Question: I need to create a 'horizontal layout' as follows :
I can set the total width of the layout of C using 'android:layout_width="match_parent"' but I'm completely stumped at setting the rest of the layouts. Any help is highly appreciated.
The whole app is set to run on a horizontal layout only, if that helps in decide what method to set the layouts.
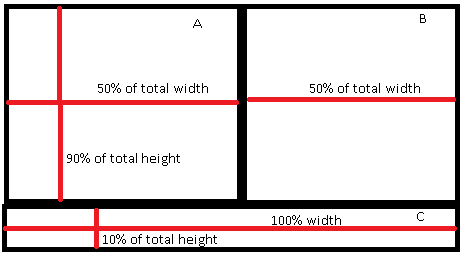
Answer: '''
<LinearLayout xmlns:android="http://schemas.android.com/apk/res/android"
xmlns:tools="http://schemas.android.com/tools"
android:layout_width="fill_parent"
android:layout_height="fill_parent"
android:orientation="vertical"
android:weightSum="100" >
<LinearLayout
android:layout_width="fill_parent"
android:layout_height="0dp"
android:layout_weight="90"
android:orientation="horizontal"
android:weightSum="100" >
<LinearLayout
android:layout_width="0dp"
android:layout_height="fill_parent"
android:layout_weight="50"
android:background="#FF0000" >
</LinearLayout>
<LinearLayout
android:layout_width="0dp"
android:layout_height="fill_parent"
android:layout_weight="50"
android:background="#00FF00" >
</LinearLayout>
</LinearLayout>
<LinearLayout
android:layout_width="fill_parent"
android:layout_height="0dp"
android:layout_weight="10"
android:background="#FFFF00" >
</LinearLayout>
</LinearLayout>
'''